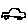
Label: car